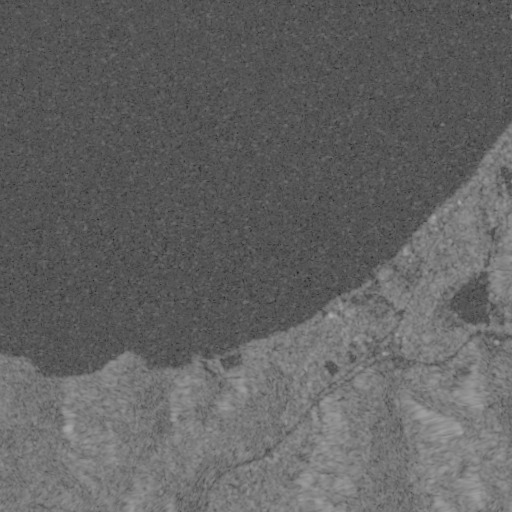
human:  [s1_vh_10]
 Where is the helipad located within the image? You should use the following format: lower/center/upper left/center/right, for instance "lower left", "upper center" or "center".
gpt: The helipad is located in the center right of the image.
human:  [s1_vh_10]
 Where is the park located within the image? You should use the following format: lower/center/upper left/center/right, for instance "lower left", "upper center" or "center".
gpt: The park is located in the center right of the image.
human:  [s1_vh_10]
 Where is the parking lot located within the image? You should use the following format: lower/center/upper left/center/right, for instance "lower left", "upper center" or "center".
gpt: The parking lot is located in the center right of the image.
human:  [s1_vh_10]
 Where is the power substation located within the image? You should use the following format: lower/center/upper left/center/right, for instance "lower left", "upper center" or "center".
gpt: The power substation is located in the lower right of the image.
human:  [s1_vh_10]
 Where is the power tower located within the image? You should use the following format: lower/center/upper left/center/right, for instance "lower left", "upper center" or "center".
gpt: The power tower is located in the lower right of the image.
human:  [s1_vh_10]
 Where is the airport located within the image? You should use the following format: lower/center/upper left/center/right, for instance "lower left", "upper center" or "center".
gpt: There is no airport in the image.

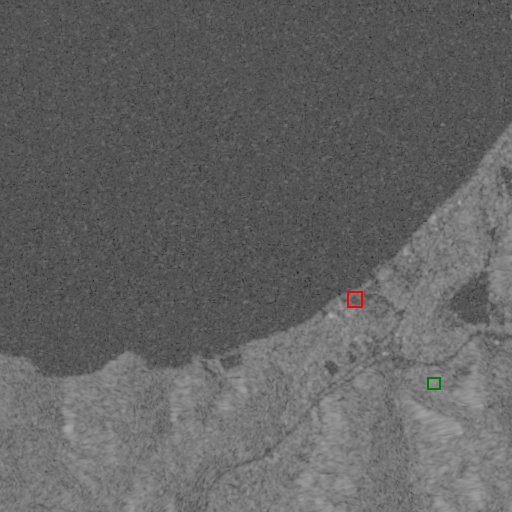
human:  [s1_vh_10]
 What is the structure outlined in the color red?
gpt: The structure outlined in red is a parking lot.
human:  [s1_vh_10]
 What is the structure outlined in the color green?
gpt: The structure outlined in green is a power substation.
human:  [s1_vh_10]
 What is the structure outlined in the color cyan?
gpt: There is no cyan outline.